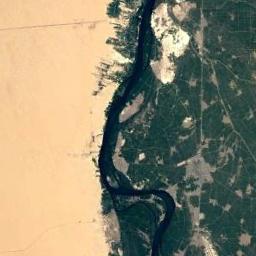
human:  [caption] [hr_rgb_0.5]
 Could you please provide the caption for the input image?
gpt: A curved blue river with yellow desert on one side and green space on the other .

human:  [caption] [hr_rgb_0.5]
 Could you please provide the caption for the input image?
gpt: The deep blue river with a winding bank separates the wasteland from the flat ground covered with vegetation .

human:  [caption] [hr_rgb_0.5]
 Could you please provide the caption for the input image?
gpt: Many trees are around the river .

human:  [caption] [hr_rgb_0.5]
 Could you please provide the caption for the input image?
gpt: The river goes through bare land and green trees .

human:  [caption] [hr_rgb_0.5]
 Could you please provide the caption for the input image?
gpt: The lake is beside a yellow desert and a green forest .